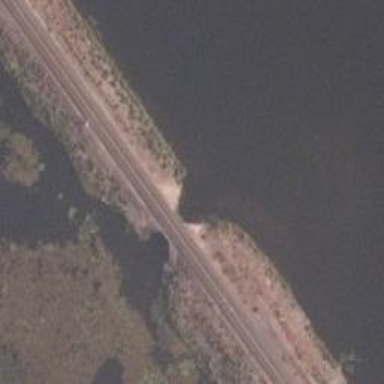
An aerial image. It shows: Bridge over railway with continuous electrified contact line.